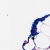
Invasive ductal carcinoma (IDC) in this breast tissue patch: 0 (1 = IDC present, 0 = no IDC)